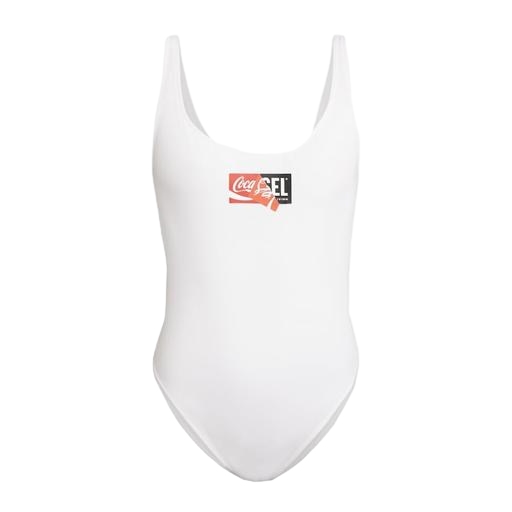
white body suit, white logo tank top, logo tank, white background